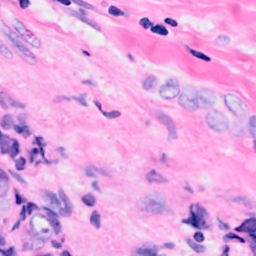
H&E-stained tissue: Breast